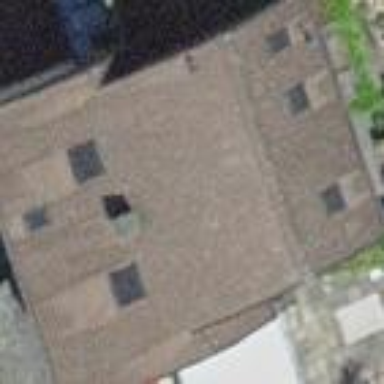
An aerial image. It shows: Building with tile roof.